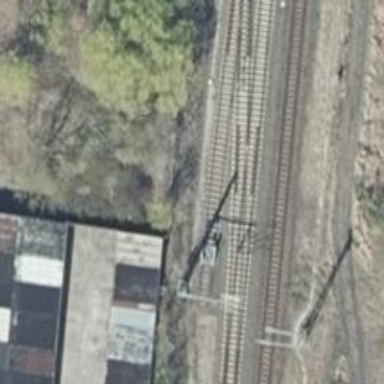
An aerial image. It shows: Railway yard used for servicing trains.